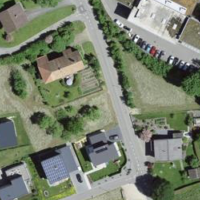
EUNIS habitat code: 55
Species observed at this site:
Nicandra physalodes